Aerial crown-view tile of a tropical tree (Barro Colorado Island, Panama), acquired 20240918:
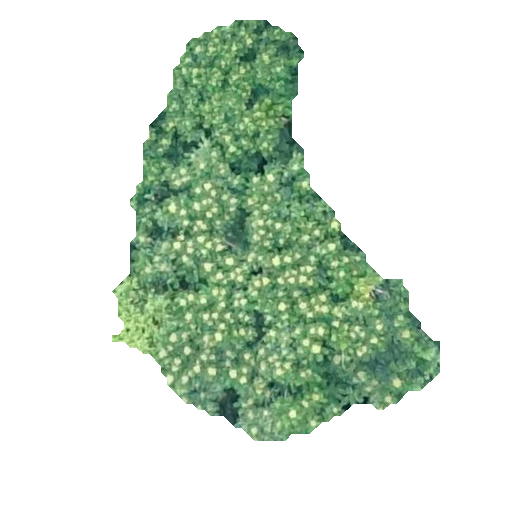
Species: Trattinnickia aspera
GBIF accepted scientific name: Trattinnickia aspera
Crown area: 123.715 m²